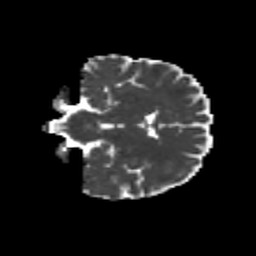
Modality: MD
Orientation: coronal
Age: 29
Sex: female
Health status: healthy
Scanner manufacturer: siemens
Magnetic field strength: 3 T
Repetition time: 8.6 s
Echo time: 0.095 s